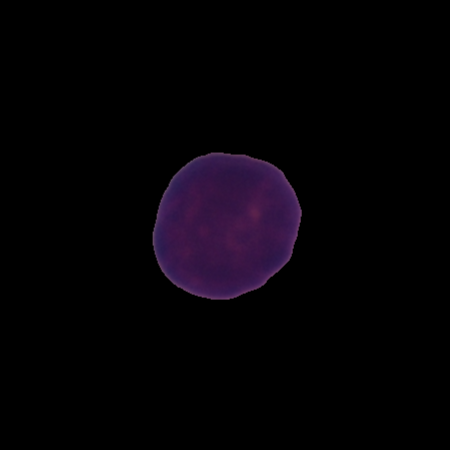
Label: healthy